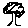
Label: tree